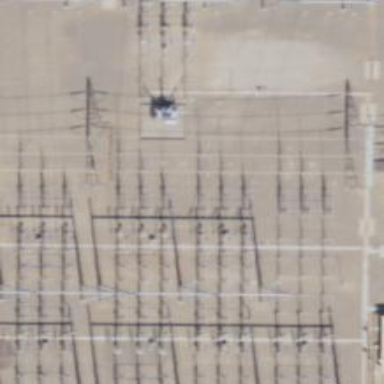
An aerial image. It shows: Switch used for power control.